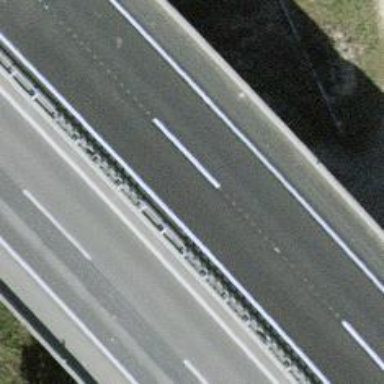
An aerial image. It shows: Viaduct bridge over motorway with asphalt surface.